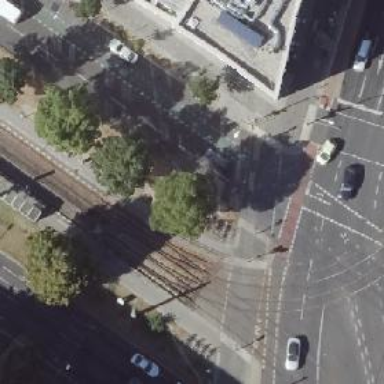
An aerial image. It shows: Railway switch.